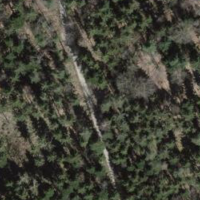
EUNIS habitat code: 43
Species observed at this site:
Lythrum salicaria
Mercurialis perennis